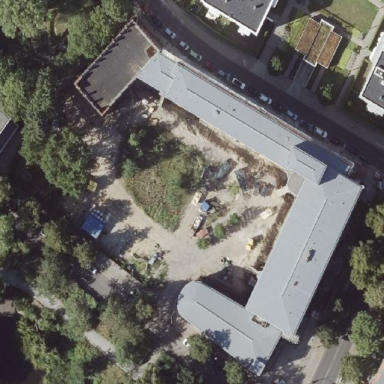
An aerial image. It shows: School.